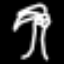
Label: palm tree